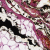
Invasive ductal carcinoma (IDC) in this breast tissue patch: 0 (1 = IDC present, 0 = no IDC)